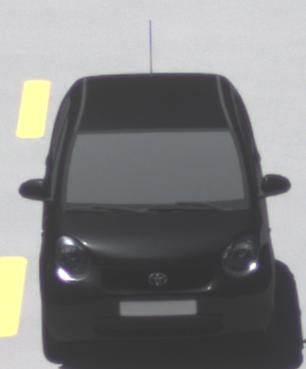
Make: Toyota
Model: Passo
Detailed model: Toyota Passo X Yururi
Model produced from: 2010
Model produced until: 2016
Doors: 5
Color: black
Road condition: dry road
Daytime: midday
Contrast: high contrast